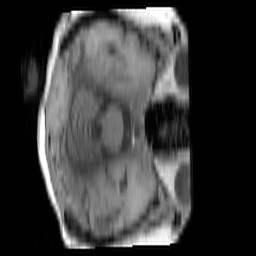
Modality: T1w
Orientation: axial
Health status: ill
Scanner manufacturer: siemens
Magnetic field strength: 3 T
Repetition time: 0.44 s
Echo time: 0.00266 s